Question: I have 2 forms.. 'gridForm' has a 'dataGridView' gets its data from database, the second form 'editForm'has 'textboxes' similar to the 'gridView Columns'.
i want to select a row in the 'grid' then click an edit button and the 'editForm' must shown and the textboxes have the values from grid
'''
private void dataGridView1_CellContentClick_1(object sender, DataGridViewCellEventArgs e)
{
if (e.RowIndex >= 0)
{
DataGridViewRow row = dataGridView1.Rows[e.RowIndex];
// when i put this line only , it works right.
edditContactForm.edditContactNameSetter = row.Cells["contactNameGridViewColumn"].Value.ToString();
// this also with the previous is working right too.
edditContactForm.edditJobTitleSetter = row.Cells["jobTitleGridViewColumn"].Value.ToString();
// the problem appears here and the exhibition shown to this line and any similar lines under it.
edditContactForm.edditCompanyNameSetter = row.Cells["CompanyNameGridViewColumn"].Value.ToString();
}
}
'''
'''
public string edditContactNameSetter
{
set { txtContactName.Text = value; }
}
public string edditJobTitleSetter
{
set { txtJobTitle.Text = value; }
}
public string edditCompanyNameSetter
{
set { txtCompanyName.Text = value; }
}
'''
The exhibition appers when i select any row from the grid

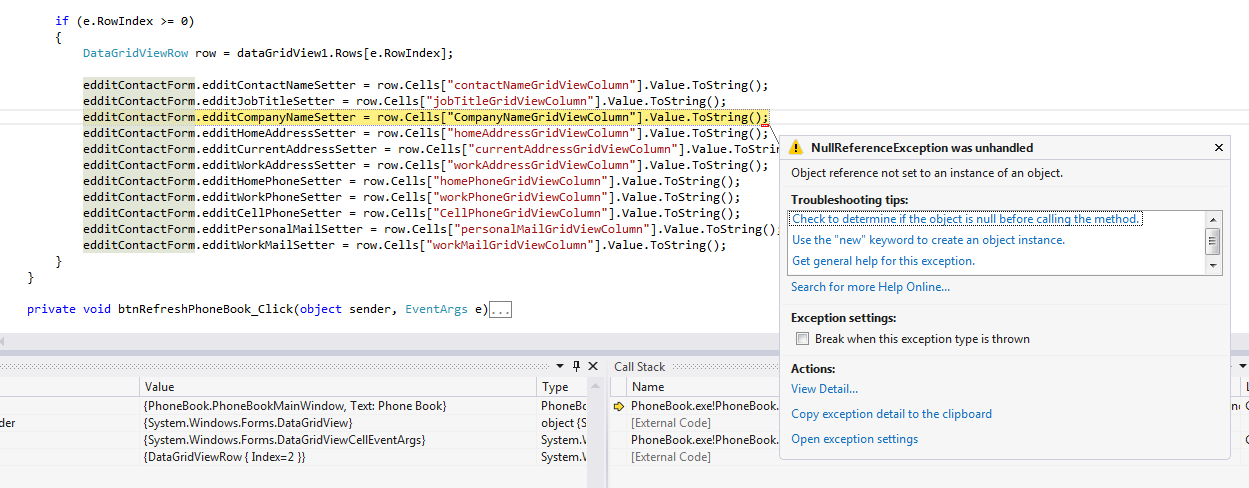
Answer: OK, i found the problem, and since i am a newbie in c#, i think it's a naive mistake for professionals.
the problem was in the 'SELECT FROM' query, i just didn't select the 'companyName' values from database, so the 'row.Cells["CompanyNameGridViewColumn"].Value' gets 'null'.